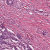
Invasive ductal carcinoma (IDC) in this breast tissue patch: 1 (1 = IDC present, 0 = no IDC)